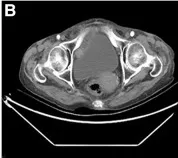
Preoperative pelvic CT showing intestinal hernia in the obturator foramen.
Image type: radiology (ct)